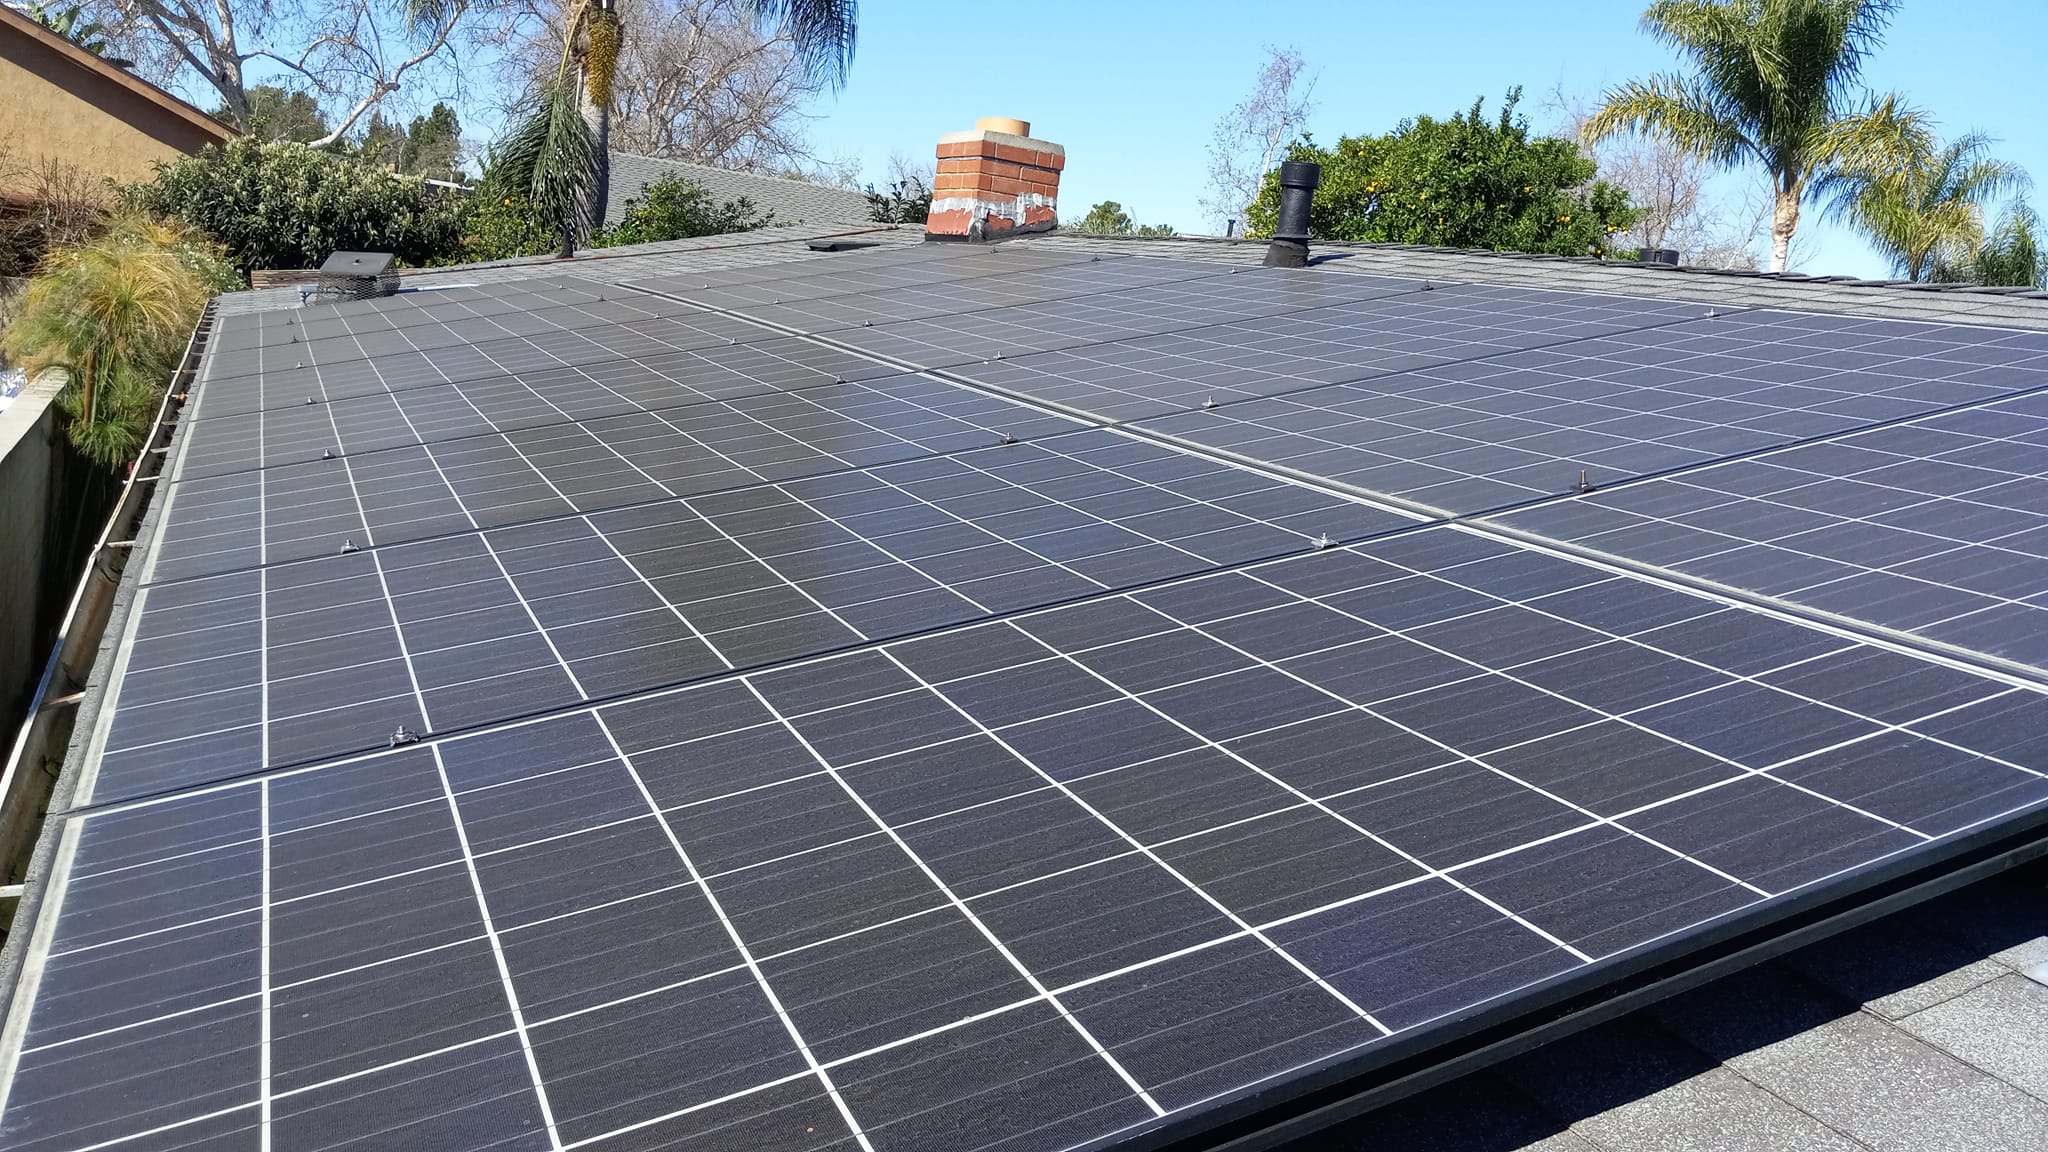
Label: Dusty